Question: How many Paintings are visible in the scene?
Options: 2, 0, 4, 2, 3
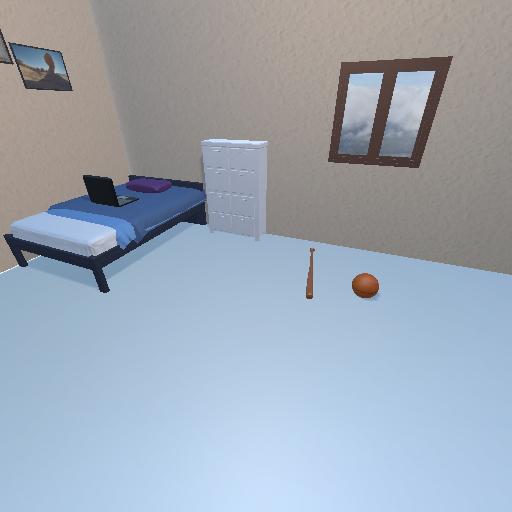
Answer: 2